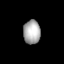
Tissue: lung
Cell type: Endothelial cells
Senescence score: 0.5409
Nuclear area (px): 392
Mean DAPI intensity: 174.814